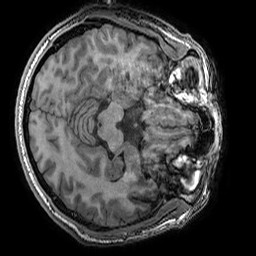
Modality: T1w
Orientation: axial
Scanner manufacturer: ge
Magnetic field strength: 3 T
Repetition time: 0.008156 s
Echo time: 0.00318 s